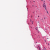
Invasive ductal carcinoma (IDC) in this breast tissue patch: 0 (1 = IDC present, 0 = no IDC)